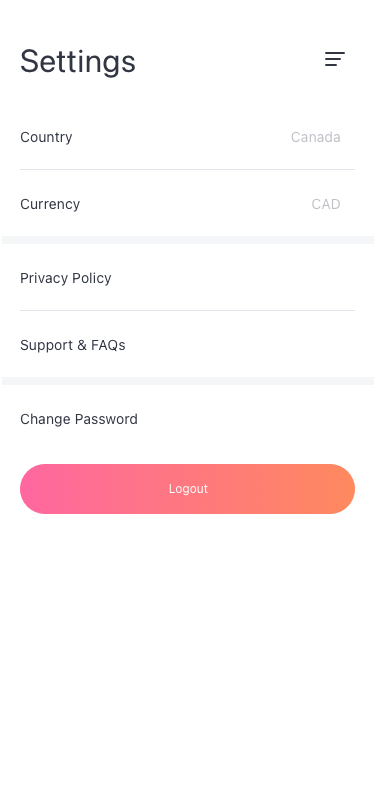
Text in this UI design:
PRIVACY POLICY
SUPPORT & FAQs
OPTIONS
CONNECTED ACCOUNTS
NOTIFICATIONS
CAD
CURRENCY
Canada
COUNTRY
MY ADDRESSES
EDIT PROFILE
SETTINGS